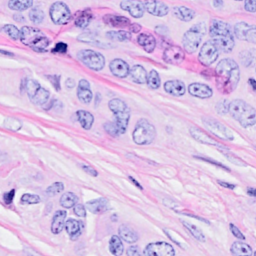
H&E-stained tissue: Breast